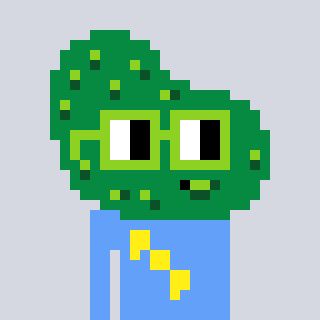
a pixel art character with square light green glasses, a pickle-shaped head and a blue-colored body on a cool background